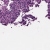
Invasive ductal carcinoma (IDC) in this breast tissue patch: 1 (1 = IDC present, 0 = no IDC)